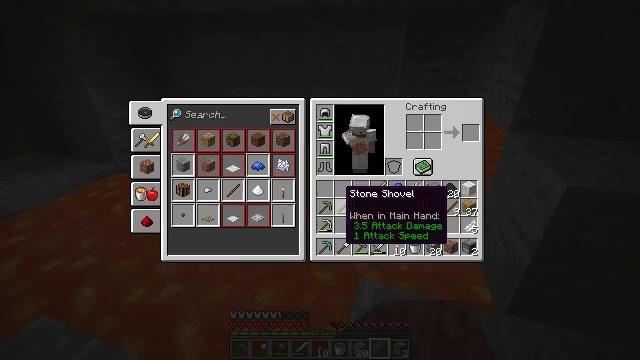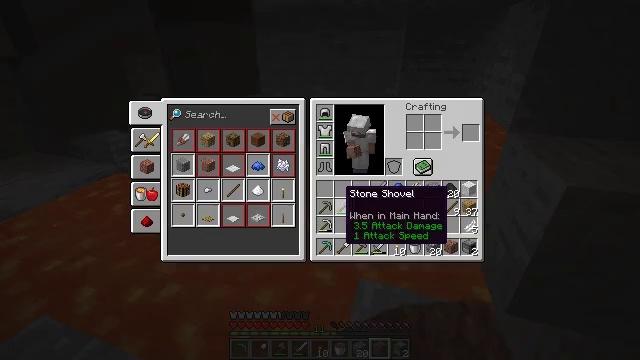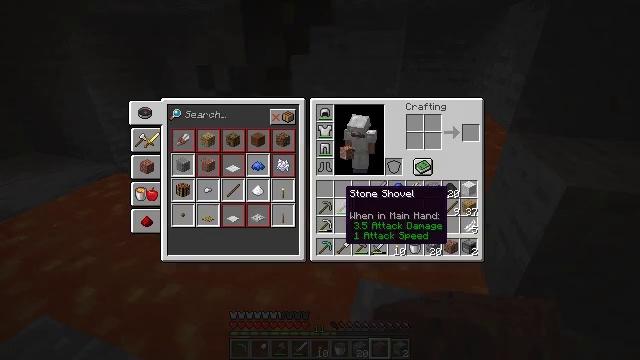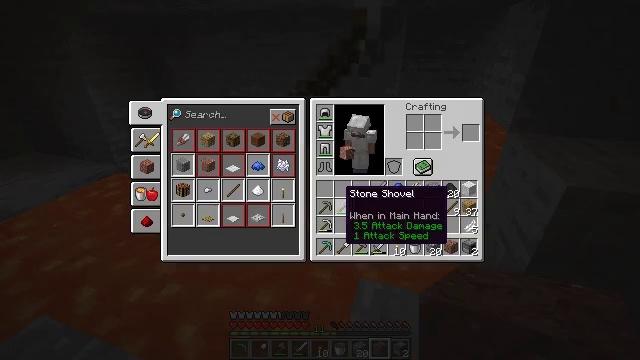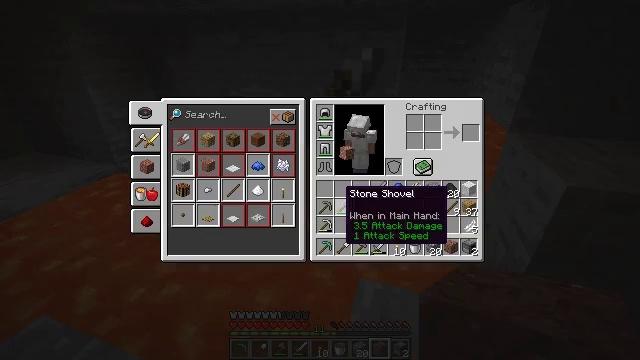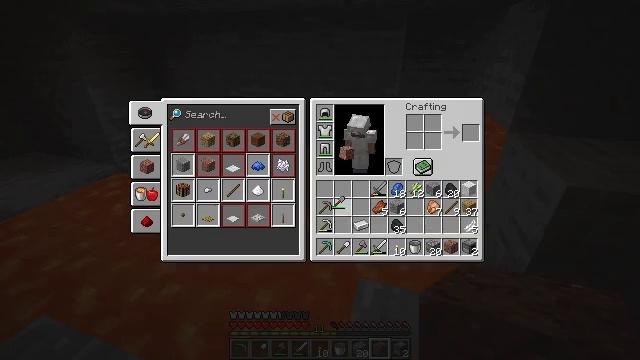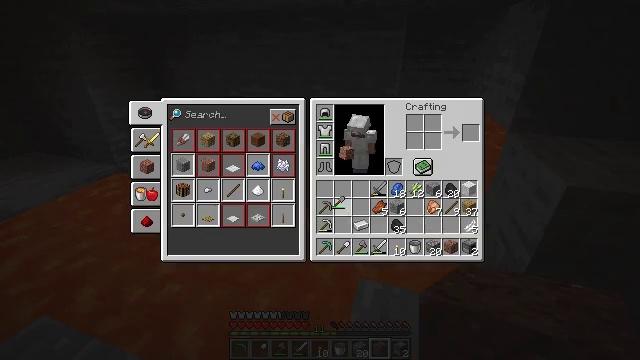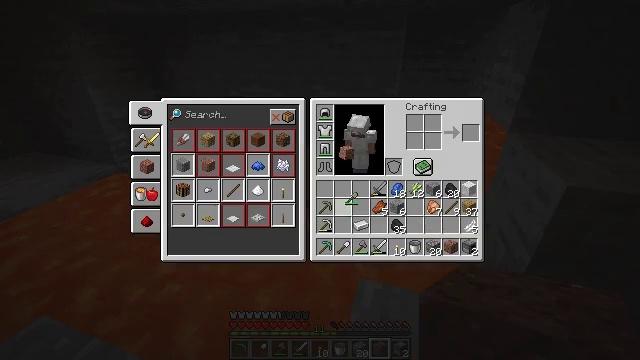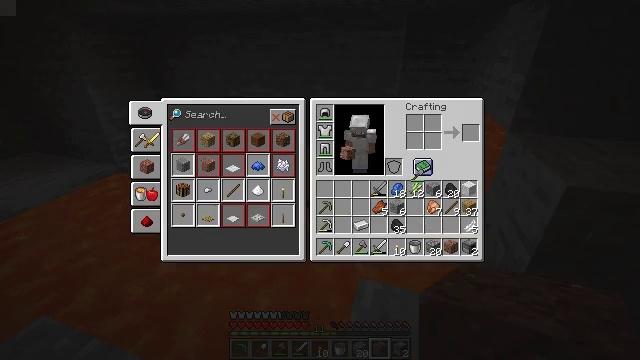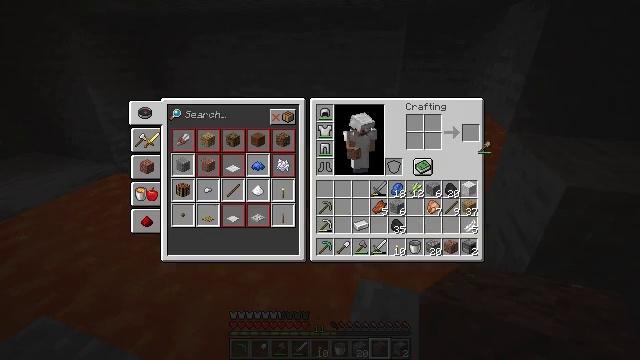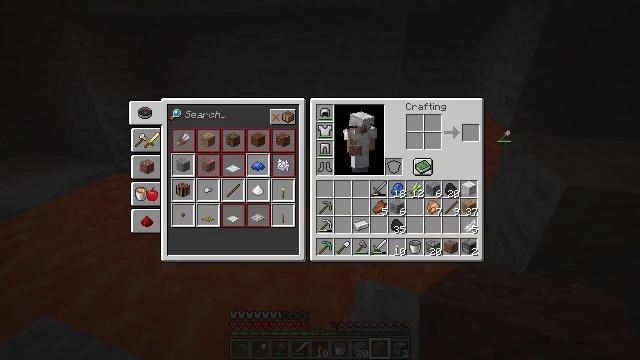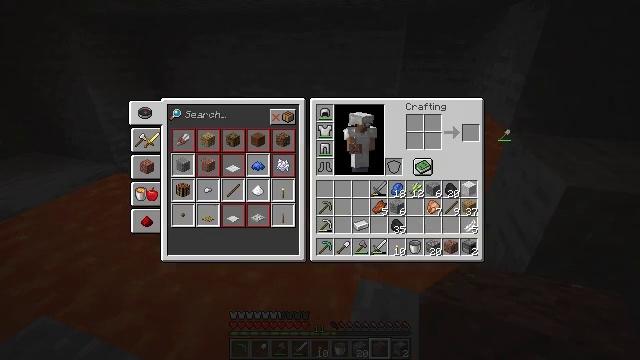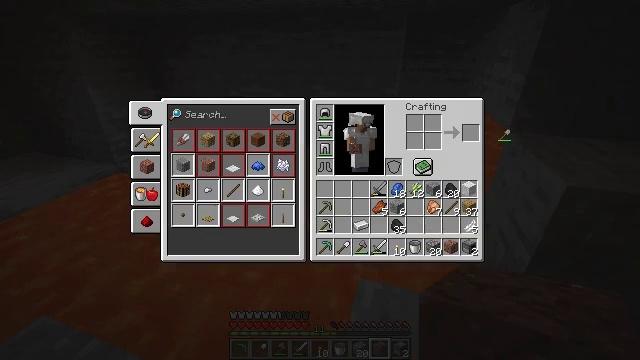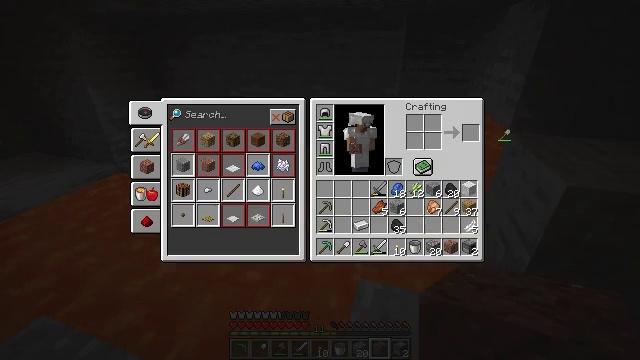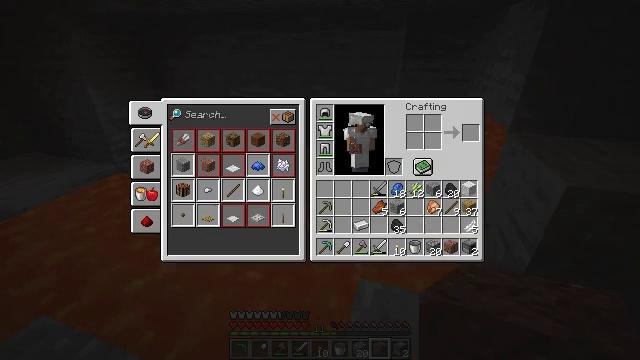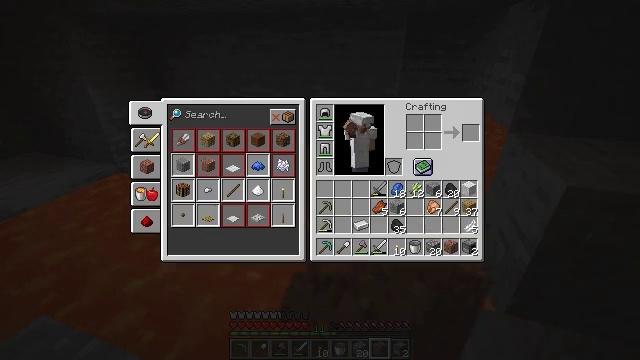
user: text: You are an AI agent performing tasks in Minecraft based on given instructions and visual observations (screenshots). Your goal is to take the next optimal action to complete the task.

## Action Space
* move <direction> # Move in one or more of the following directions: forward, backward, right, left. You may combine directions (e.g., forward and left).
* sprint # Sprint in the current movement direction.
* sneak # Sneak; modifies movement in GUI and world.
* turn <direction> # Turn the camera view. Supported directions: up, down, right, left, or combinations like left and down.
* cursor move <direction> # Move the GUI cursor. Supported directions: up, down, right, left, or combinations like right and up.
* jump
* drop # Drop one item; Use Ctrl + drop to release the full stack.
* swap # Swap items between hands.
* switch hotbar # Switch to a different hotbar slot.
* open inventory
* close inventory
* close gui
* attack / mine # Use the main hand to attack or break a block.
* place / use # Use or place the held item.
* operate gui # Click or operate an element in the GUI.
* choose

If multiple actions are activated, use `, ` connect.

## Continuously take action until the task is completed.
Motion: motion action
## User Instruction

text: Remove a stone shovel from the inventory.
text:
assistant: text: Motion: open gui
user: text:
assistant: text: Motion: no_op
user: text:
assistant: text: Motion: no_op
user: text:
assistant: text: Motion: no_op
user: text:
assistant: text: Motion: operate gui
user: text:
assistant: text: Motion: operate gui
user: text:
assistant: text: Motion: cursor move right, operate gui
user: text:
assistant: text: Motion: cursor move right and up
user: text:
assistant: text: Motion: cursor move right and up
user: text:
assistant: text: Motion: cursor move right and up
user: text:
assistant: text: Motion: operate gui
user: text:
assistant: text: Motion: operate gui
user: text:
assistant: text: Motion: operate gui
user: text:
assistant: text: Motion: cursor move left
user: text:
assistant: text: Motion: cursor move left and down
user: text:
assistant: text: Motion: cursor move left and down
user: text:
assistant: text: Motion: cursor move left and down
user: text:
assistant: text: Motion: no_op
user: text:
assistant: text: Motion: no_op